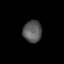
Tissue: lung
Cell type: Myeloid cells
Senescence score: 0.2207
Nuclear area (px): 400
Mean DAPI intensity: 88.465